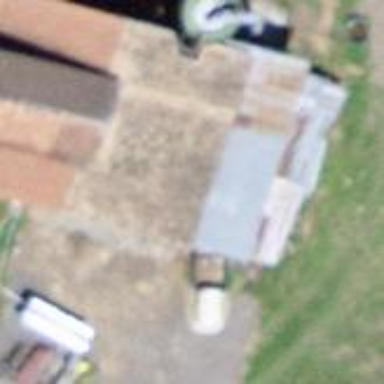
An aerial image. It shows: Barn.